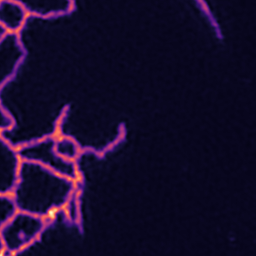
Label: Super-resolution ER image